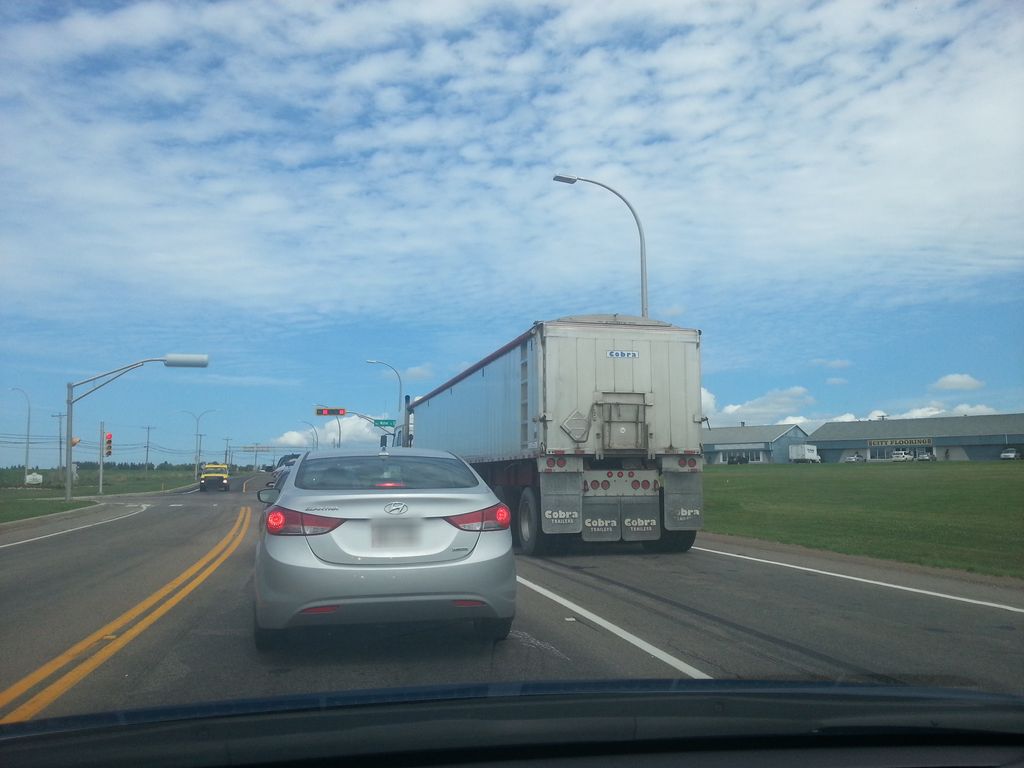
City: charlottetown